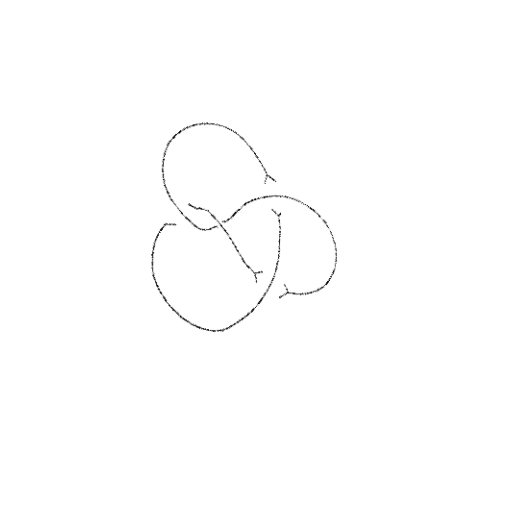
Crossing number: 4